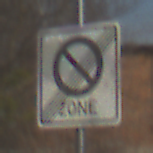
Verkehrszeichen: EndeEingeschraenktesHalteverbotZone
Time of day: MorningAfternoon
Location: Outdoor (Suburban)
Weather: PartlyCloudy
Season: NotSpecified
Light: Natural